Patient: sex F, age 82
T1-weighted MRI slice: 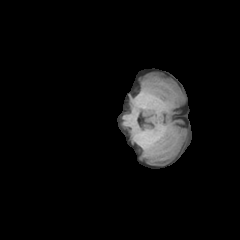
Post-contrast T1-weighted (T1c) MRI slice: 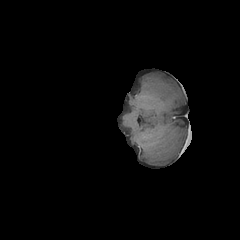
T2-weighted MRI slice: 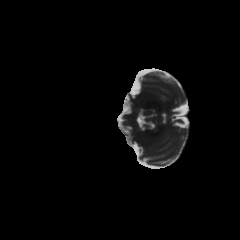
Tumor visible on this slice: no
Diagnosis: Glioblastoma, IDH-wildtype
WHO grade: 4